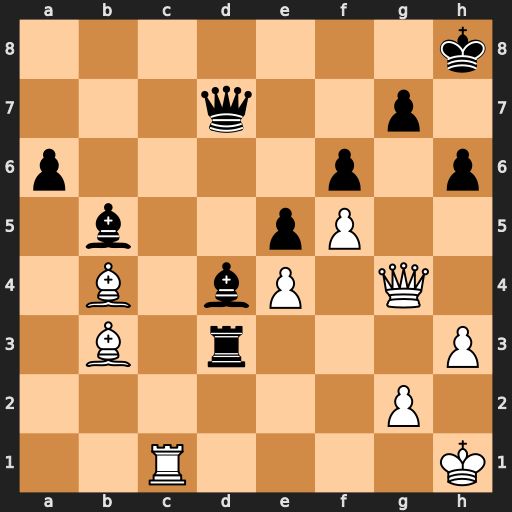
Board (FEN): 7k/3q2p1/p4p1p/1b2pP2/1B1bP1Q1/1B1r3P/6P1/2R4K
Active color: w
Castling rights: -
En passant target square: -
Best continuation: Be6 Qd8 Rc8 Qxc8 Bxc8